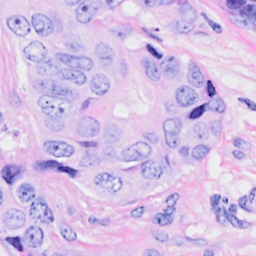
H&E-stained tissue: Breast